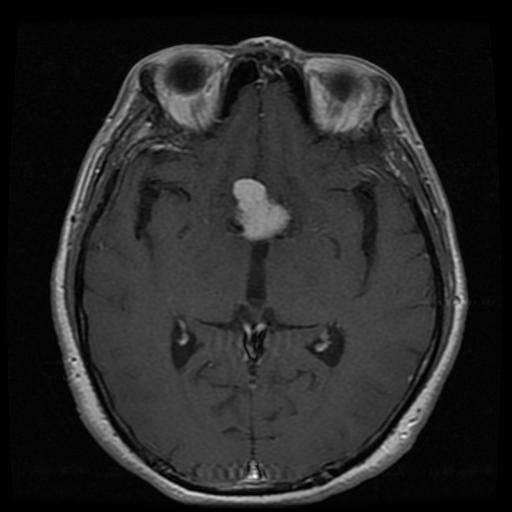
Label: meningioma